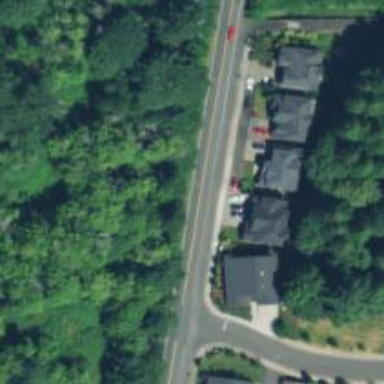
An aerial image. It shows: Tertiary road with sidewalk on the left.